Field crop: tomato
Growth stage: 2
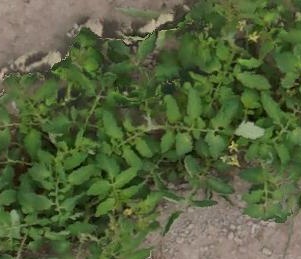
Species: tomato